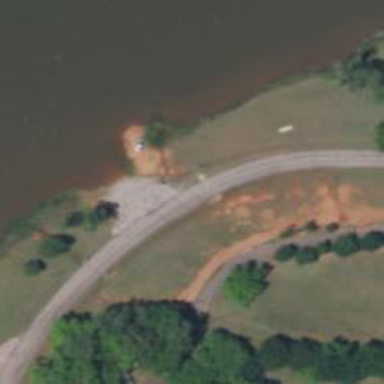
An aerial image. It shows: Disc golf basket.